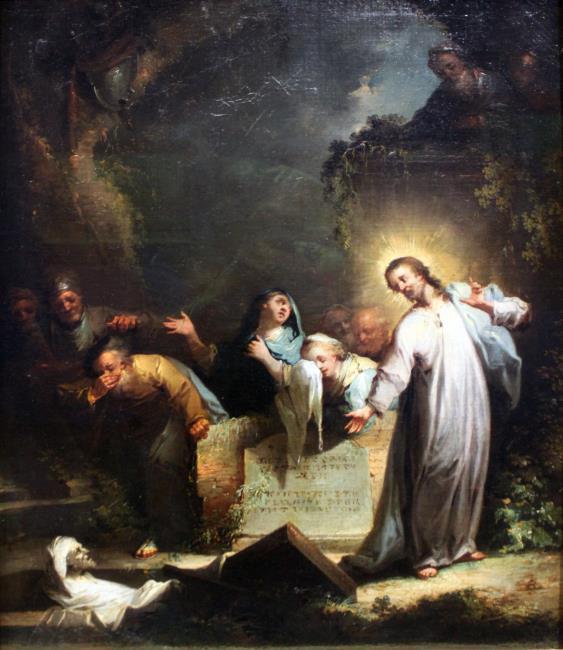
Title: The raising of Lazarus (Johannes 11,38-44)
Artist: Johann Georg Trautmann
Earliest date: 1750
Latest date: 1765
Genre: painting
Iconography: Lazarus
Keywords: New Testament and Apocrypha, raising, miracle